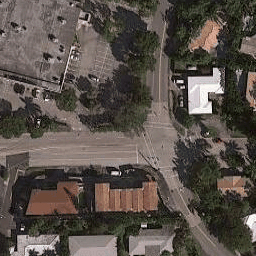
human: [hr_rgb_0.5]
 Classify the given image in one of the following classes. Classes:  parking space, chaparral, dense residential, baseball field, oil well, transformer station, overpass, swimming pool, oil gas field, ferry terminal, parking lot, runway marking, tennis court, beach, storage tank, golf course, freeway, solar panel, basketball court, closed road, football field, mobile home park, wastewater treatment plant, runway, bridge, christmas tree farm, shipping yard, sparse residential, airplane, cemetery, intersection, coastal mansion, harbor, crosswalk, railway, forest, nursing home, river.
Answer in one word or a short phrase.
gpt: intersection